Question: There is a parent Flex application that allows you to embed custom tools in it (SWF files).
I have inspected the HTML wrapper for the parent and it uses SWFObject, and has full screen permitted:
'''
<param name="allowFullScreen" value="true" />
<param name="allowFullScreen" value="true" />
'''
I am trying to put together a tool that simply takes the parent application to & from full screen mode.

Here is a simplified version of the code. I have <URL>, but still had no luck.
'''
public function toogleScreen():void
{
// this is fired from a function within the child swf
if (this.stage.displayState == StageDisplayState.FULL_SCREEN)
this.stage.displayState=StageDisplayState.NORMAL;
else
this.stage.displayState=StageDisplayState.FULL_SCREEN;
}
'''
Stepping through the code identifies the issue:
'''
SecurityError: Error #2152: Full screen mode is not allowed.
at flash.display::Stage/set_displayState()
at flash.display::Stage/set displayState()
at ExampleCustomTools.FullScreen::fullscreen/toogleScreen()[C:\Users\Simon\Adobe Flash Builder 4\DekhoSimulator_Viewshed\src\ExampleCustomTools\FullScreen\fullscreen.mxml:53]
at ExampleCustomTools.FullScreen::fullscreen/init()[C:\Users\Simon\Adobe Flash Builder 4\DekhoSimulator_Viewshed\src\ExampleCustomTools\FullScreen\fullscreen.mxml:40]
at ExampleCustomTools.FullScreen::fullscreen/___fullscreen_Module1_creationComplete()[C:\Users\Simon\Adobe Flash Builder 4\DekhoSimulator_Viewshed\src\ExampleCustomTools\FullScreen\fullscreen.mxml:7]
at flash.events::EventDispatcher/dispatchEventFunction()
at flash.events::EventDispatcher/dispatchEvent()
at mx.core::UIComponent/dispatchEvent()[E:\dev\hero_private_beta\frameworks\projects\framework\src\mx\core\UIComponent.as:12977]
at mx.core::UIComponent/set initialized()[E:\dev\hero_private_beta\frameworks\projects\framework\src\mx\core\UIComponent.as:1757]
at mx.managers::LayoutManager/doPhasedInstantiation()[E:\dev\hero_private_beta\frameworks\projects\framework\src\mx\managers\LayoutManager.as:819]
at mx.managers::LayoutManager/doPhasedInstantiationCallback()[E:\dev\hero_private_beta\frameworks\projects\framework\src\mx\managers\LayoutManager.as:1157]
'''
What am I missing here? I imagine it maybe related to it being a separate swf to the main parent swf?
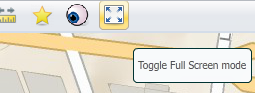
Answer: In Flash player, you can only make the application full screen in response to a mouse click. Your function, 'toogleScreen', is not a mouse event handler.